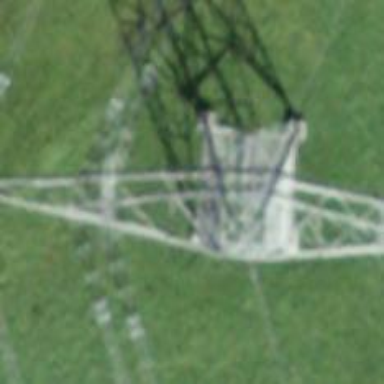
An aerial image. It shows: Power tower.